Question: I have a web application (ASP.NET with C#.NET as back end). Developed in VS2012 with Crystal Report V13.0.5. Reports are working fine with data in english language. When I have executed reported and converted them to PDF for Arabic language data then it didn't showed me arabic but english or numeric data was on shown on reports. Or when i converted them to to excel file Arabic is shown there as well. I have searched on google but find post which recomend to install arabic font if in linux environment but I am using Windows environment where I have developed application, Arabic is working for all other applications. Only issue is with Crystal Report convert to PDF for Arabic language data.
Anyone can guide me how to fix this issue

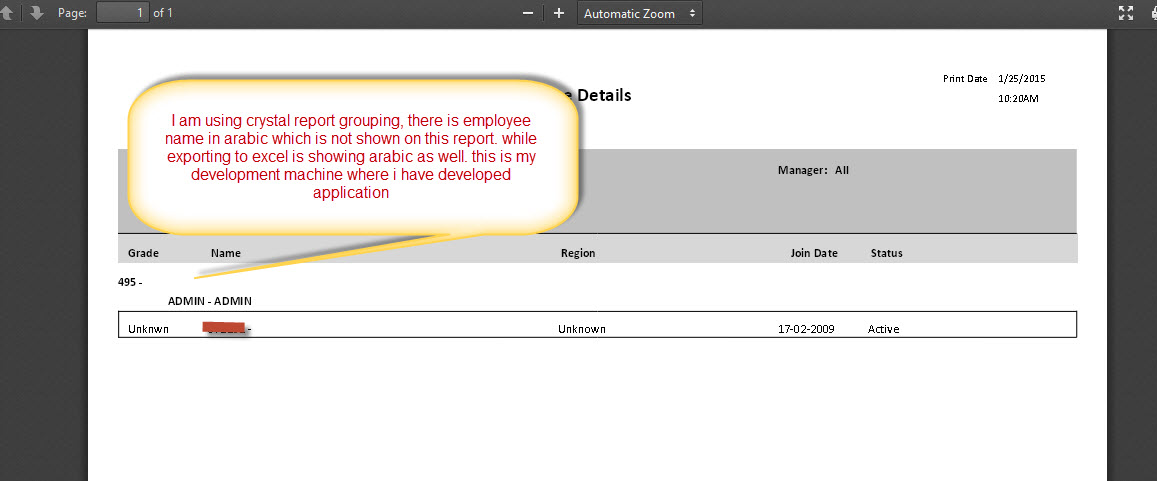
Answer: I changed the crystal report objects font to
>
and it works for me